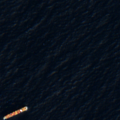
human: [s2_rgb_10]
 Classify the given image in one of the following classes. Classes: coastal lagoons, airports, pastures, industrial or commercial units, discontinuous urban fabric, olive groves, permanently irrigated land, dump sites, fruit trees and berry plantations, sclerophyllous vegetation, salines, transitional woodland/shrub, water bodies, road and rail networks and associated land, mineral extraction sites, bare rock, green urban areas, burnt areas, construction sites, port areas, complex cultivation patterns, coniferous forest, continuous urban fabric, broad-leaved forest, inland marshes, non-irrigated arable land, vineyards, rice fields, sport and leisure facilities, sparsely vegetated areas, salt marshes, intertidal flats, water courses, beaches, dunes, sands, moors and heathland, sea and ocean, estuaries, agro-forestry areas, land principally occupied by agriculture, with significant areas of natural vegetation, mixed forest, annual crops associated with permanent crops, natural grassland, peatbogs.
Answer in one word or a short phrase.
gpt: sea and ocean